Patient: sex F, age 57
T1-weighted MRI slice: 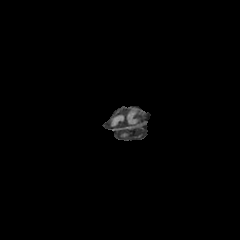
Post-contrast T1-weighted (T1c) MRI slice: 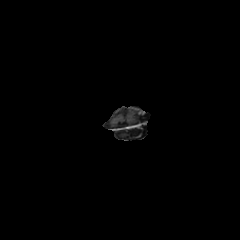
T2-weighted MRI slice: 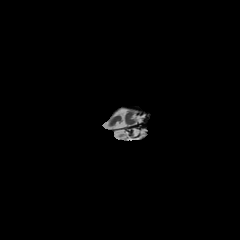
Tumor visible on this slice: no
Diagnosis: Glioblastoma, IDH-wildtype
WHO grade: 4